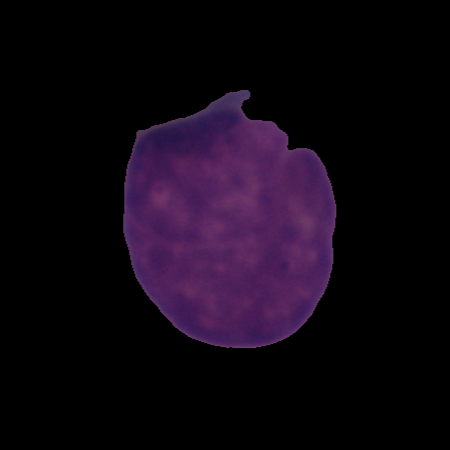
Label: cancer